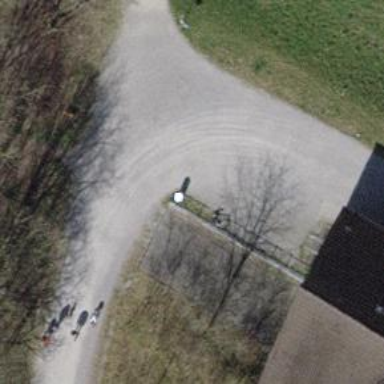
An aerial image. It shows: Bicycle parking area with stands.